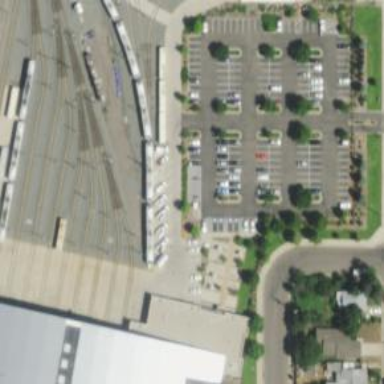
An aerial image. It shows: Light rail yard with electrified contact lines.